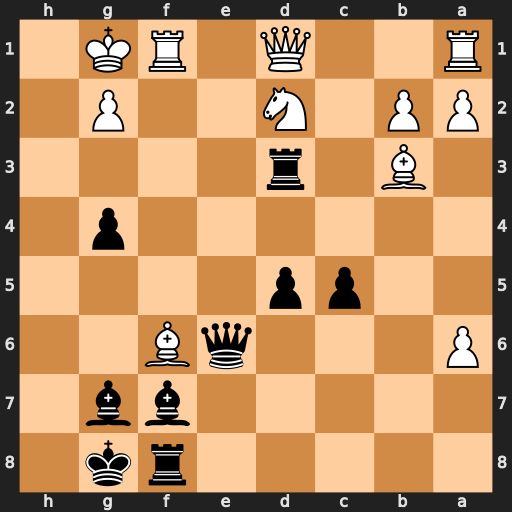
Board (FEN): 5rk1/5bb1/P3qB2/2pp4/6p1/1B1r4/PP1N2P1/R2Q1RK1
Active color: b
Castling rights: -
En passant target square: -
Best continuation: Qe3+ Rf2 g3